Question: i am using PrestaShop e-commerce <URL>
this is smarty code that generate js header file
'''
{if isset($js_defer) && !$js_defer && isset($js_files) && isset($js_def)}
{$js_def}
{foreach from=$js_files item=js_uri}
<script type="text/javascript" src="{$js_uri|escape:'html':'UTF-8'}"></script>
{/foreach}
{/if}
'''
but in rendered HTML it generate script tag without any src
'''
<script type="text/javascript" src="" ></script>
'''
When I use w3 validator it gives me the error:

How can I solve this problem?
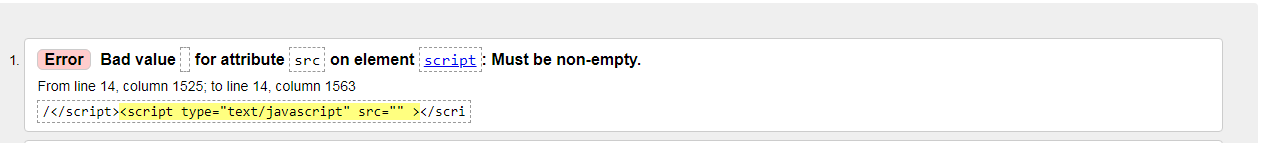
Answer: You must add another condition
'''
{if isset($js_defer) && !$js_defer && isset($js_files) && isset($js_def)}
{$js_def}
{foreach from=$js_files item=js_uri}
{if $js_uri}
<script type="text/javascript" src="{$js_uri|escape:'html':'UTF-8'}"></script>
{/if}
{/foreach}
{/if}
'''